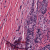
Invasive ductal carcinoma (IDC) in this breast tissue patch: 0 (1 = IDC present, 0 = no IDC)